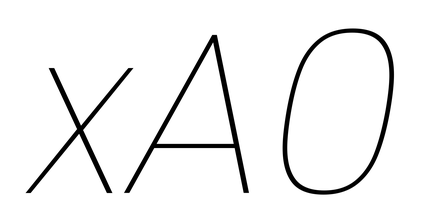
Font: Poppins-ThinItalic